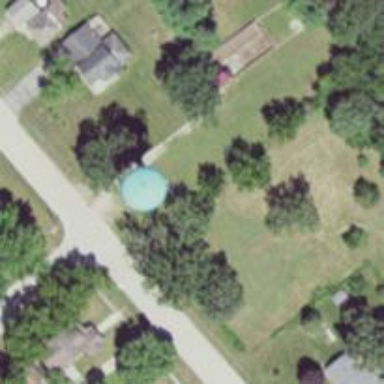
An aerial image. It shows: Water tower that is man-made.